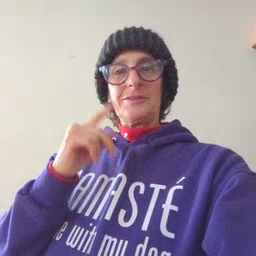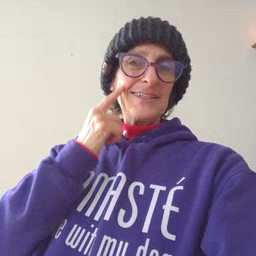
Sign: cheek